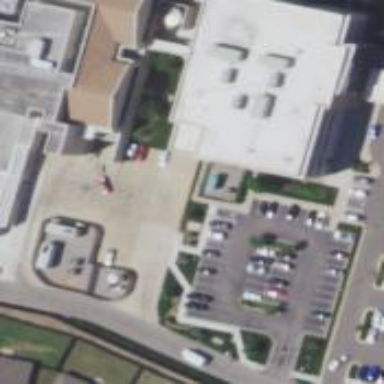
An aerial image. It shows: Hospital building.